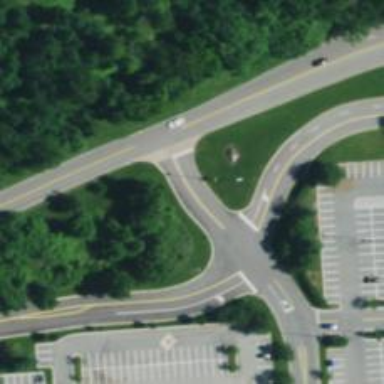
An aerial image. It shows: Asphalt road designated for service vehicles.